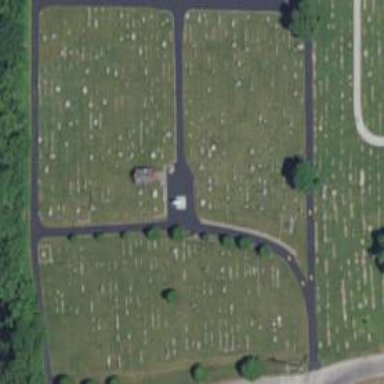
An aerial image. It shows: Historic memorial.